Field crop: maize
Growth stage: 2
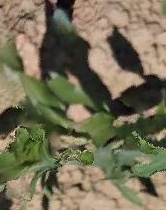
Species: maize